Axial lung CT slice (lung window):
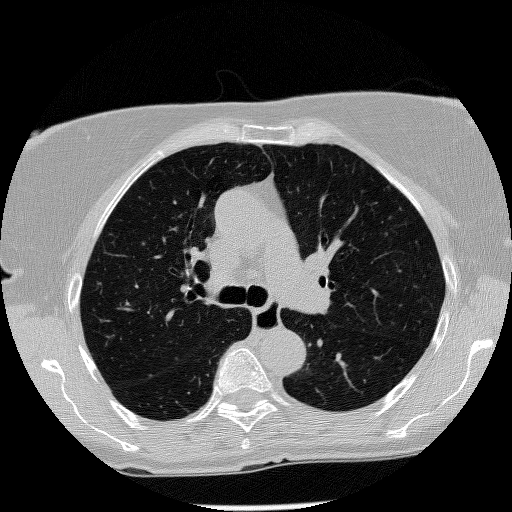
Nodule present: no